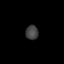
Tissue: lung
Cell type: T cells
Senescence score: 0.2193
Nuclear area (px): 177
Mean DAPI intensity: 66.35